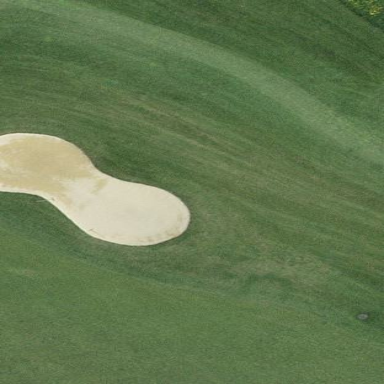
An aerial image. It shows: Golf bunker filled with natural sand.